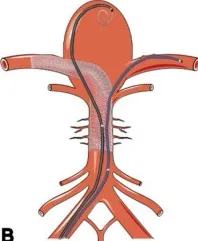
Schematic illustration of flow-diverter stents combined with flow-T stenting-assisted coiling technique. (B) Pipeline embolization device deployed into PCA and coils deployed through microcatheters in the aneurysm.
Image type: radiology (ct)